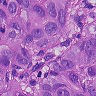
Metastatic tissue present: yes